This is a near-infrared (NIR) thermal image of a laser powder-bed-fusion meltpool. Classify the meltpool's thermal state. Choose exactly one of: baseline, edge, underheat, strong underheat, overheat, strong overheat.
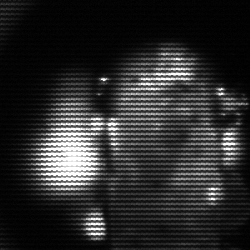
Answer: strong underheat